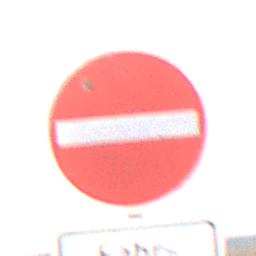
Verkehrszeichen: VerbotDerEinfahrt
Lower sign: SonstigeFahrzeugePersonengruppenFrei4
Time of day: MorningAfternoon
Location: Outdoor (Nature)
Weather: Overcast
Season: NotSpecified
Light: Natural